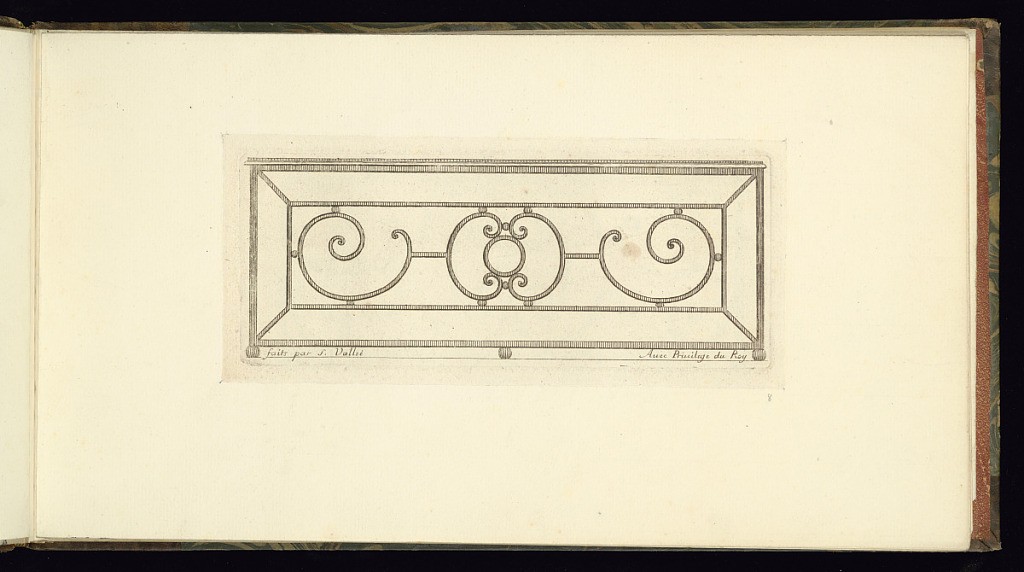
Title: Balcony Rail (Balustrade) Design
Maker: S. Vallée, French, 18th century
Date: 18th century
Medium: Etching and engraving on paper
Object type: Print
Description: Design for a wrought-iron ornamental balcony rail (balustrade) featuring scrolling and straight bands. The plate is signed.